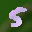
Label: 5